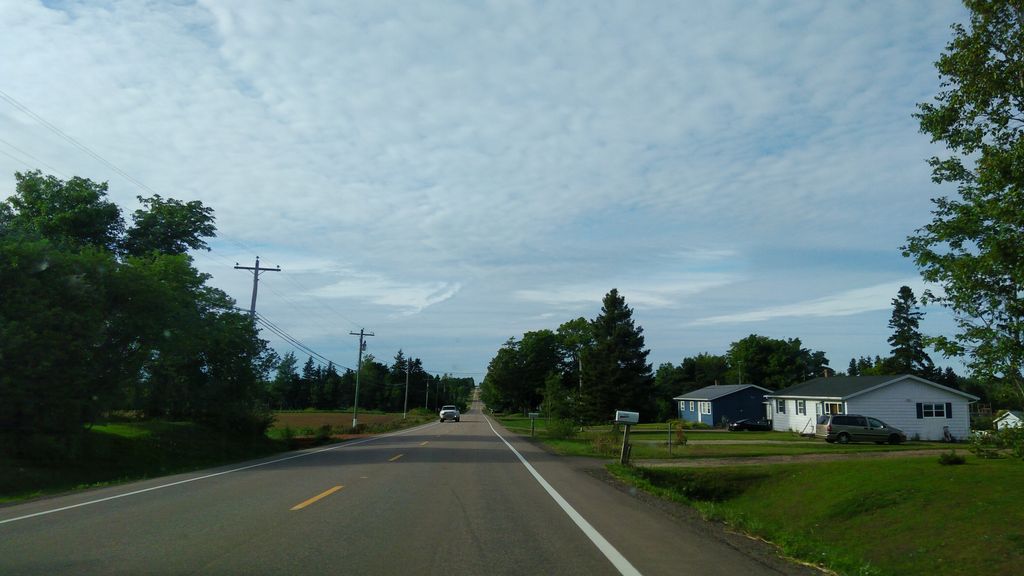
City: charlottetown